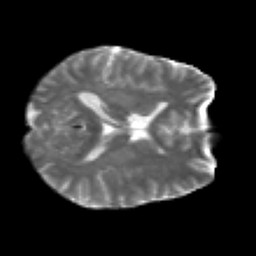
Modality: T2w
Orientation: axial
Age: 28
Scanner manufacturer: siemens
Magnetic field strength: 3 T
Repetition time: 2.2 s
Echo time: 0.084 s